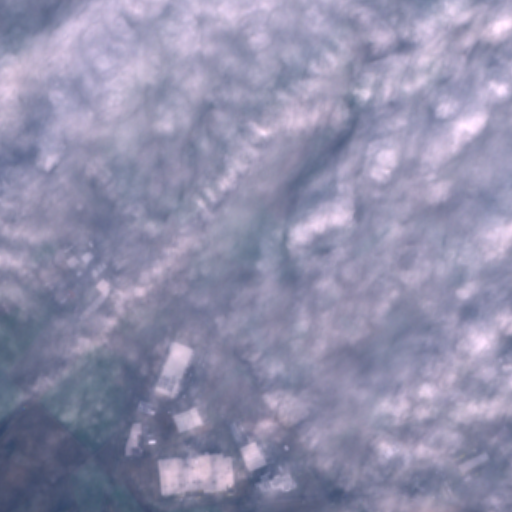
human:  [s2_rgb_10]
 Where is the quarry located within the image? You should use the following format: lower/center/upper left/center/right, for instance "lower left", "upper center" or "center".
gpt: There is no quarry in the image.